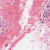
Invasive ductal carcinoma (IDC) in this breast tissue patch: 0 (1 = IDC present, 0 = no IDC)